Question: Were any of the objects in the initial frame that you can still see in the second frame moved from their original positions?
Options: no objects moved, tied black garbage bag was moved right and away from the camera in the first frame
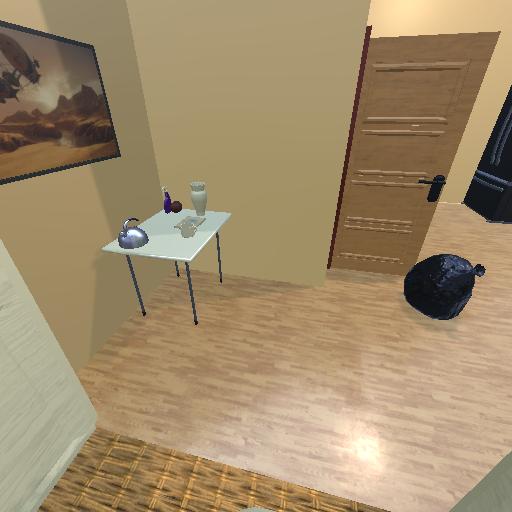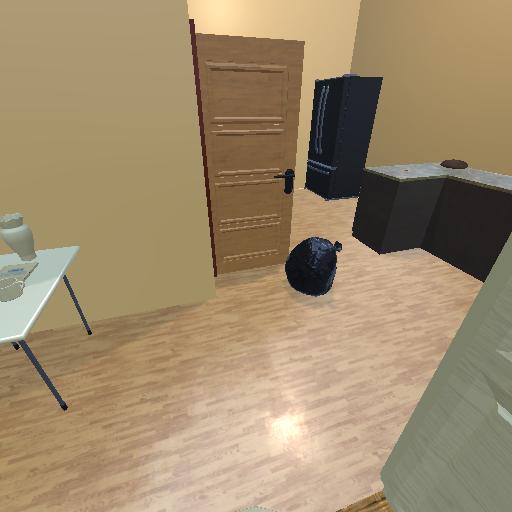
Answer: no objects moved